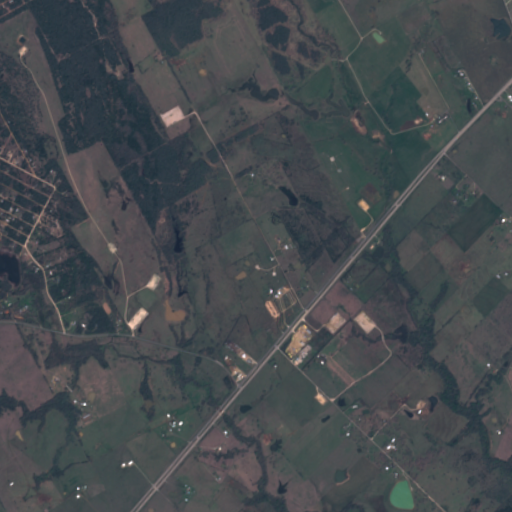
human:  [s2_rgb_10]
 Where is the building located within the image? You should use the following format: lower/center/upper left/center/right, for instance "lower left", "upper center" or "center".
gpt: The building is located in the upper right of the image.
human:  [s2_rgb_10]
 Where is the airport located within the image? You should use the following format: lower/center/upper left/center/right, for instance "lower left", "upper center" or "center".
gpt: There is no airport in the image.